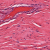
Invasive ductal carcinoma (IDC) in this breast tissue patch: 0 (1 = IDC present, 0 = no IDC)